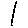
Label: line